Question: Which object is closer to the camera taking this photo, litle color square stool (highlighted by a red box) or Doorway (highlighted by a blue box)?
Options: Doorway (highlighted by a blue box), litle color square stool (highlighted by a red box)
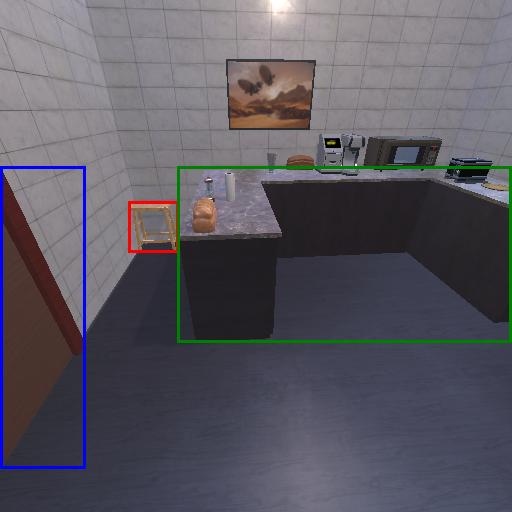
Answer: Doorway (highlighted by a blue box)